Question: I am currently working on SSRS reports 2008 displaying them in Website created in VS 2010 i.e., ASP.NET 4.0 C#.
My current issue is I have a report with only a Letterhead on it. And this report needs to be printed multiple times based on the value in as shown
To be a bit descriptive: When the user enters the value in and clicks on this icon, he/she lands on the page with on it, displaying the report.This report has only a letterhead in the PageHeader of the report and here this report will be printed by clicking the print button of ReportViewer control. But, I am unable to figure out, how to print this report page as there will be the value in the (as shown in the fig.)
(The Letterhead of the company to be shown in report is retrieved from database through a Stored Procedure)
I tried a lot of Googling but to no avail.
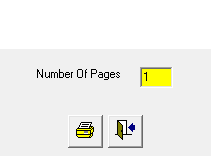
Answer: Create a new report.
This report should have 1 parameter called "number of copies" (or equivalent).
It should also have a Tablix with 1 column and no borders, inside the cell insert a sub report pointing to the report with the letterhead.
Your dataset query should be something like this:
'''
WITH dataset AS (
SELECT 1 AS ID UNION ALL
SELECT ID + 1 FROM dataset WHERE ID < @Param
)
SELECT ID
FROM dataset --edit: obviously I was missing the table
OPTION (MAXRECURSION 0)
'''
Then on your tablix, use this dataset, group by ID and on the group properties select "Page Breaks"->"Between each instance of a group".
If I understood your question correctly, this should do the trick.